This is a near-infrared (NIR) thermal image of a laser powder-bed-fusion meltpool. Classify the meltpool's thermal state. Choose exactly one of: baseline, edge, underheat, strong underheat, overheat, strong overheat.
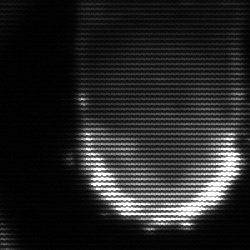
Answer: baseline